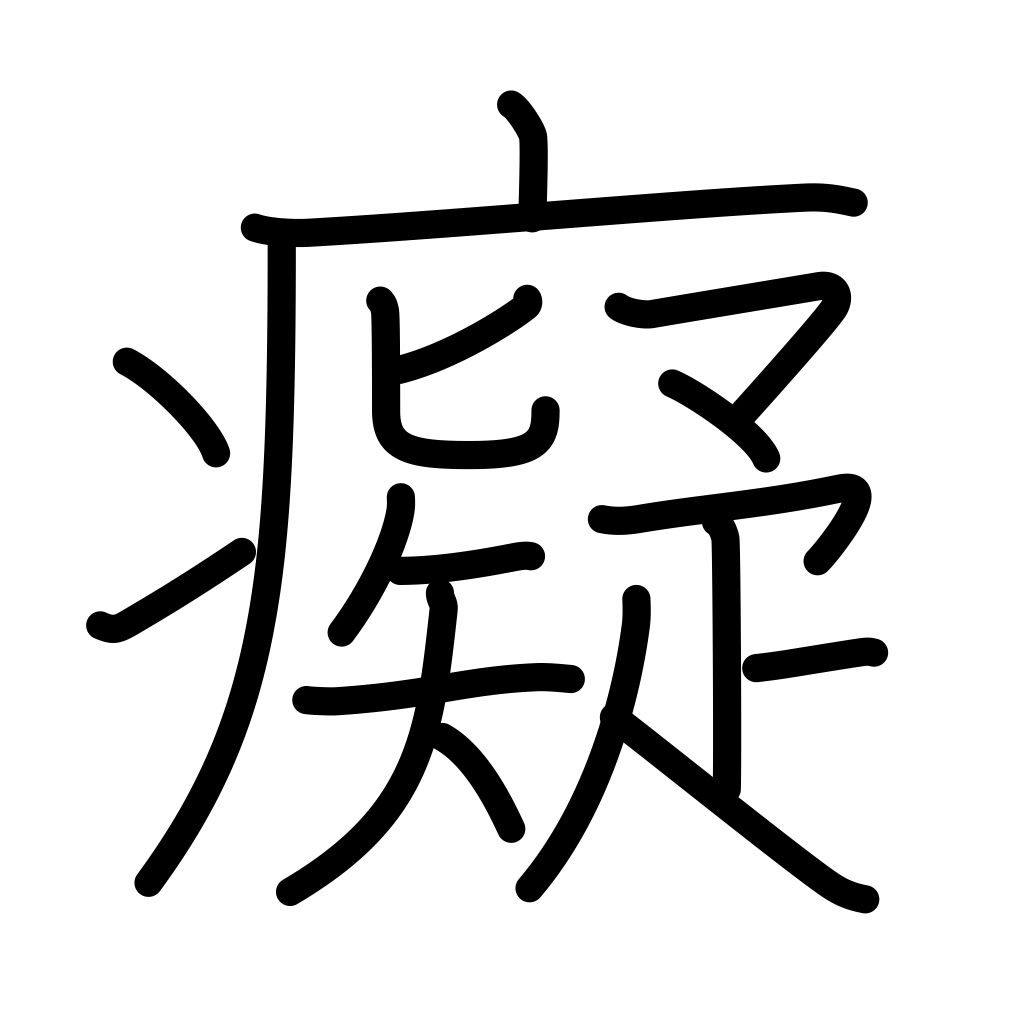
Meaning: foolish